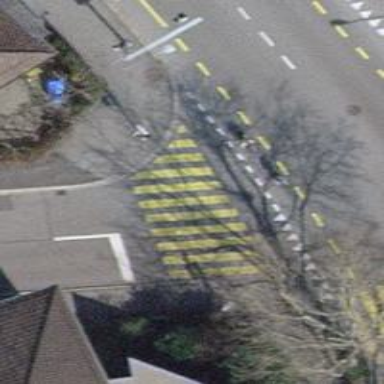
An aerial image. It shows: Zebra crossing with traffic signals. The crossing is marked by traffic lights.